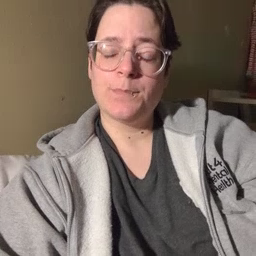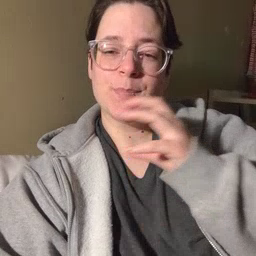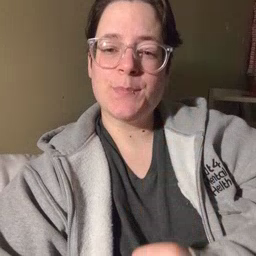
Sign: old